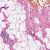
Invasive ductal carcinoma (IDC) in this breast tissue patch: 0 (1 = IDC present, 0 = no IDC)